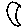
Label: moon